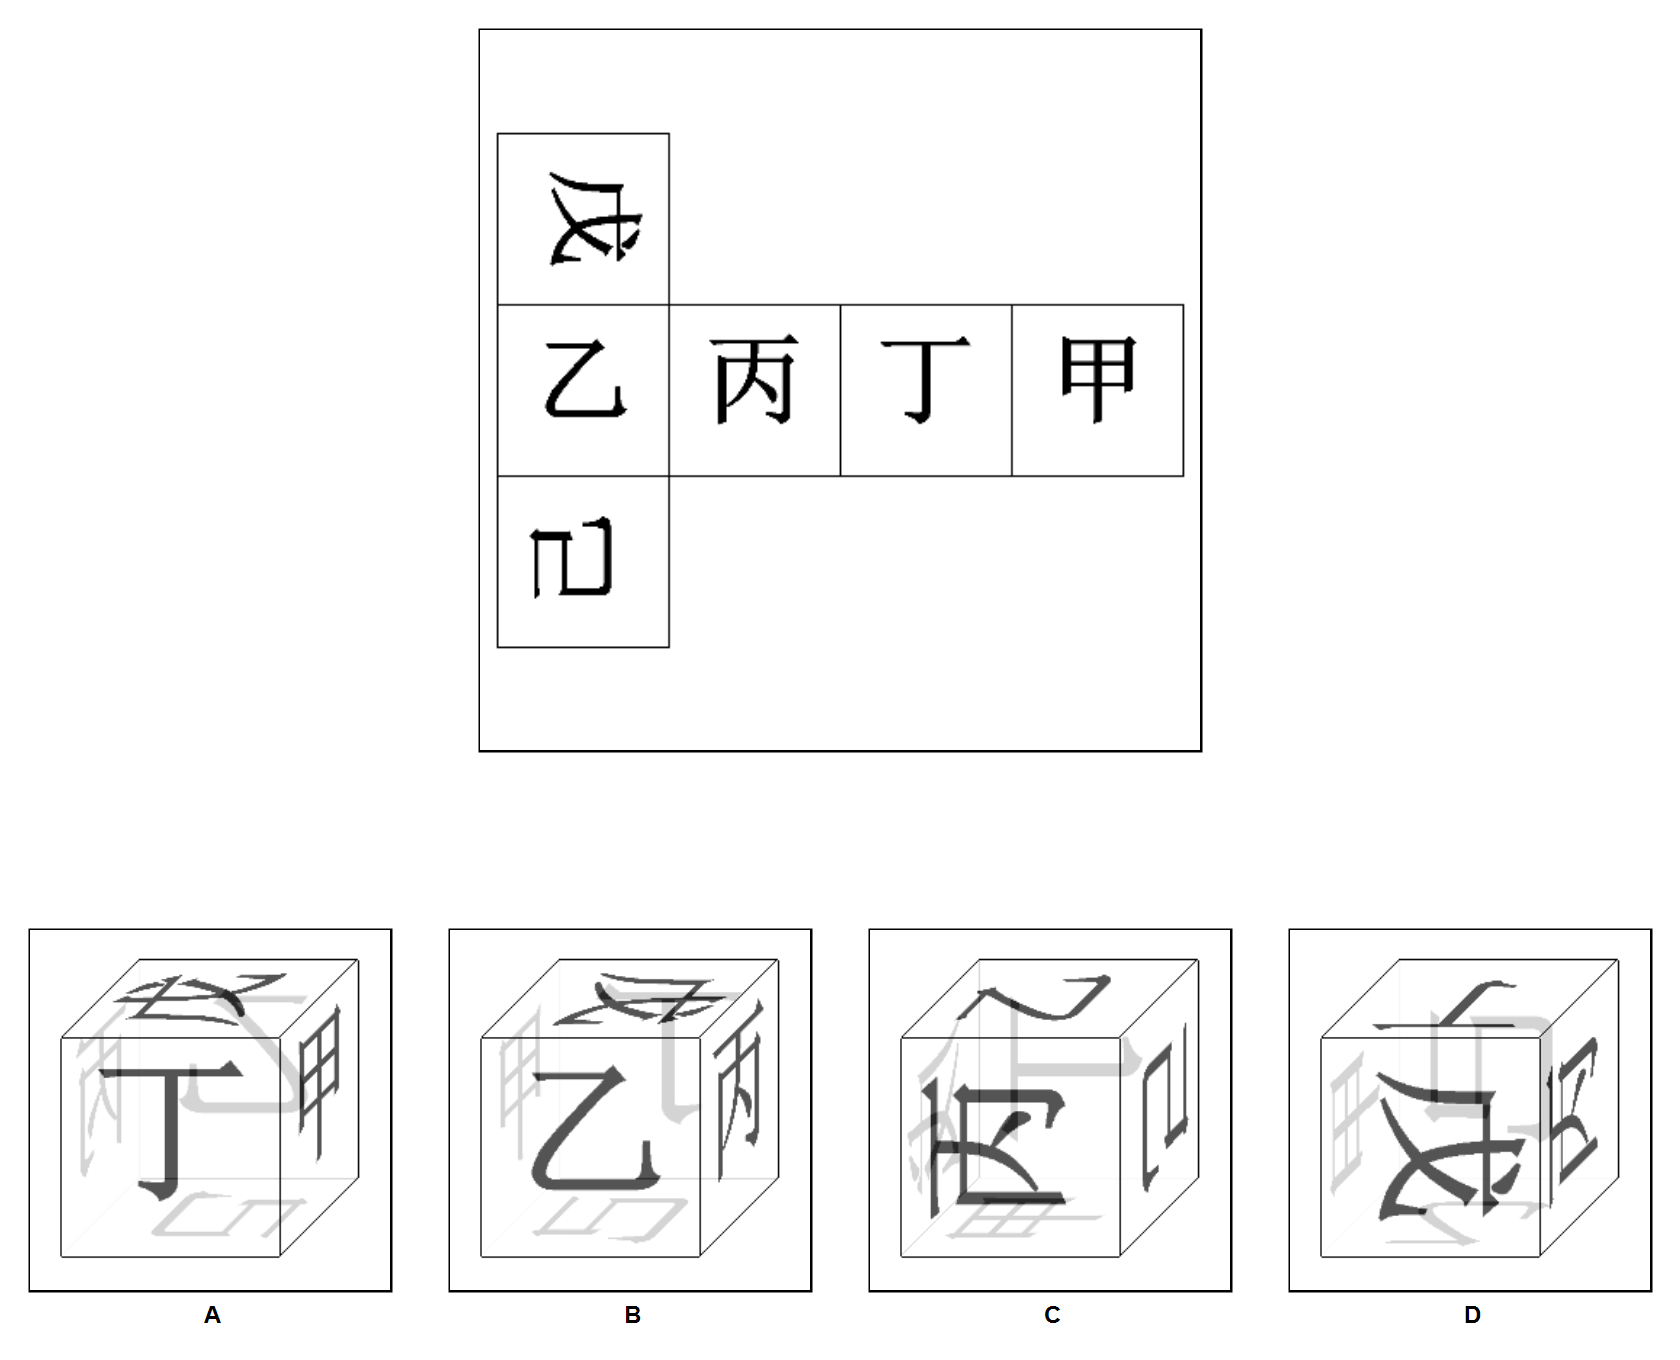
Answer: C